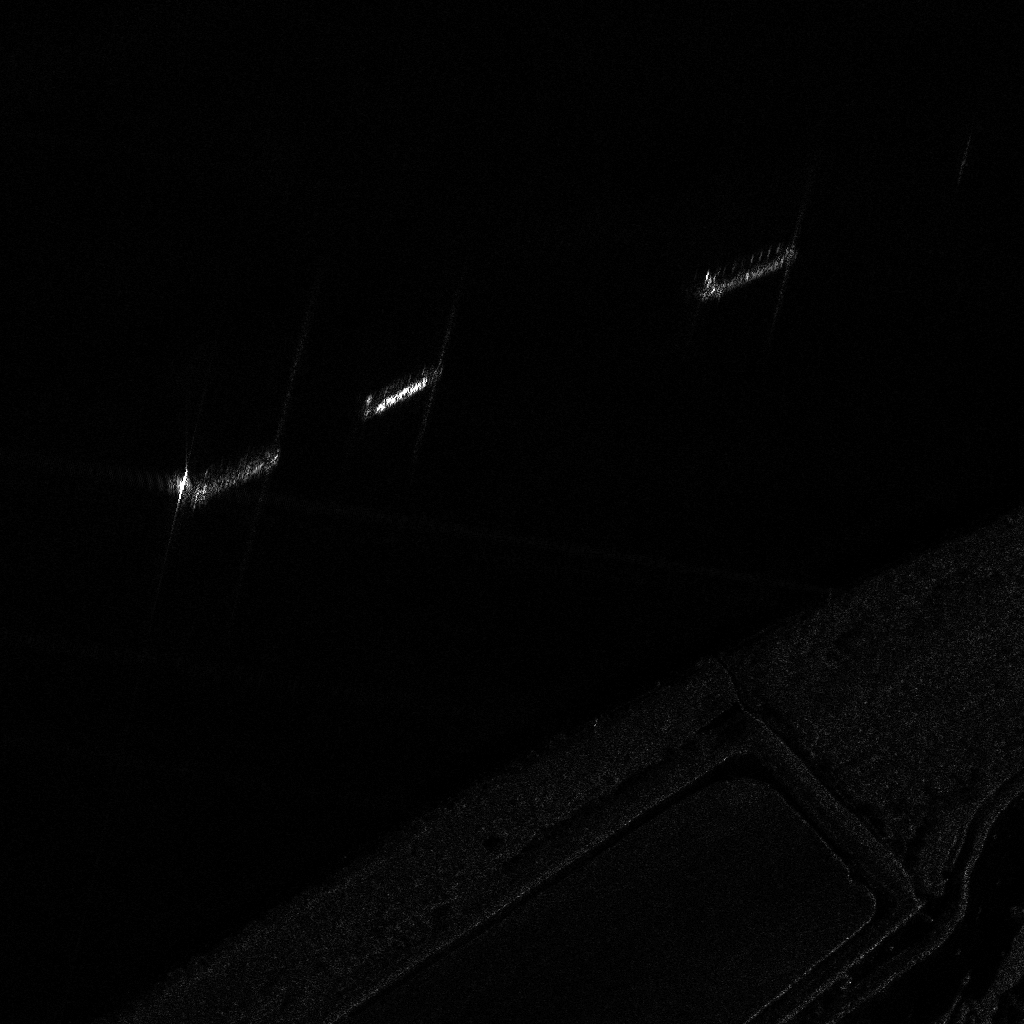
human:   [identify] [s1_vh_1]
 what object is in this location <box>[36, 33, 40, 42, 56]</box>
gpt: <ref>1 large dredger at the center</ref>

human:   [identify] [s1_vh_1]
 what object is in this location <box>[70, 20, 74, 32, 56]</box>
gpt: <ref>1 large dredger at the top right</ref>

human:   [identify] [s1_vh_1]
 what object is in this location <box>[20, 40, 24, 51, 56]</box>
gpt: <ref>1 large container at the left</ref>